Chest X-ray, PA view. Patient: 55 years old, sex F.
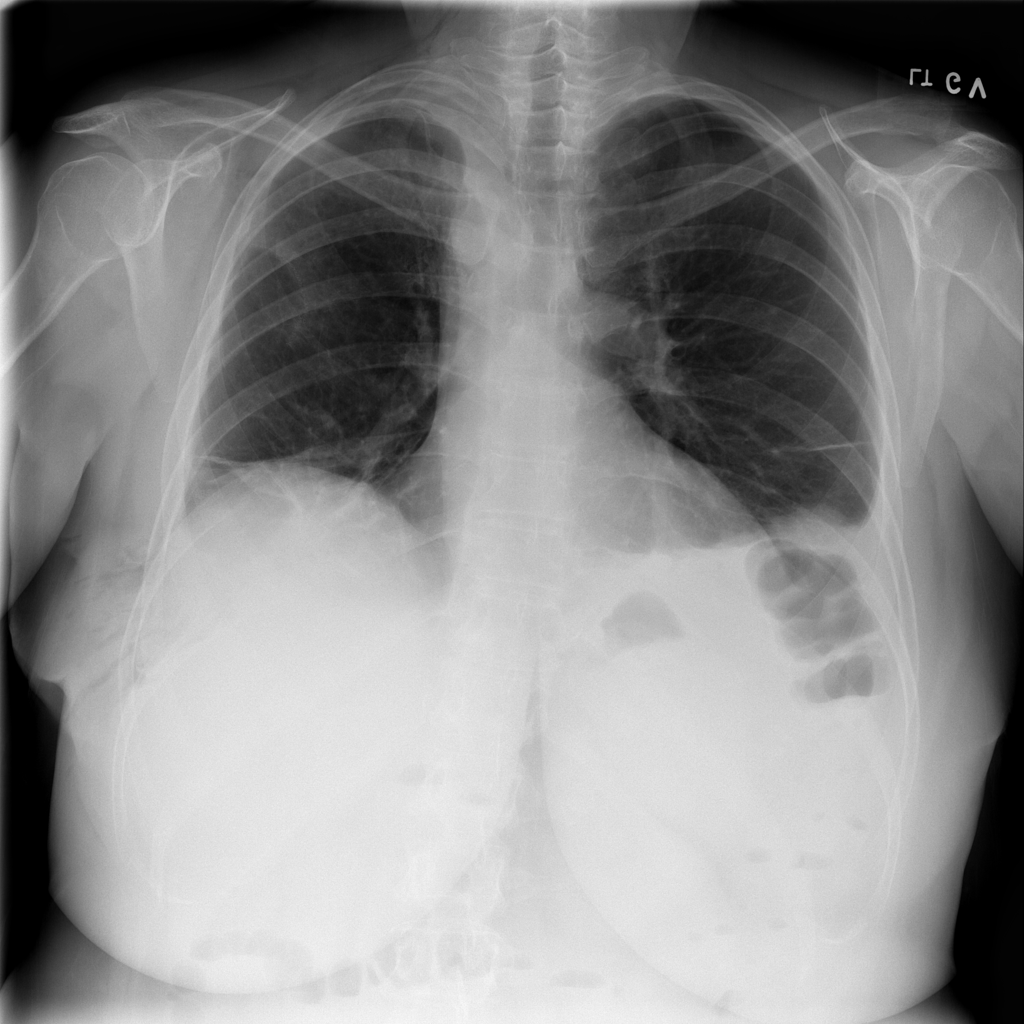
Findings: Atelectasis, Effusion, Emphysema